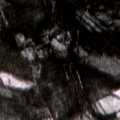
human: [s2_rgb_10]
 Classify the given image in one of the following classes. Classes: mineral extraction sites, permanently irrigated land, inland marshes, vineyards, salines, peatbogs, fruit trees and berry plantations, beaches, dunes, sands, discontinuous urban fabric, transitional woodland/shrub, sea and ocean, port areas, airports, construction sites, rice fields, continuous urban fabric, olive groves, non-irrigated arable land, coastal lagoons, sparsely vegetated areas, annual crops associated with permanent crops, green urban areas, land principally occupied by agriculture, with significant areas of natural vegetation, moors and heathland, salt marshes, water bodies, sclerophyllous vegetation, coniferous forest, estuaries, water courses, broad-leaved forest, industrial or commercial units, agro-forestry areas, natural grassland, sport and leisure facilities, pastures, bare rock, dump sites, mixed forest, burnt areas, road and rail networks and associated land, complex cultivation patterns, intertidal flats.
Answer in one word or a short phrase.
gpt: coniferous forest, mixed forest